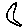
Label: moon